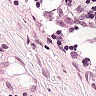
Metastatic tissue present: no